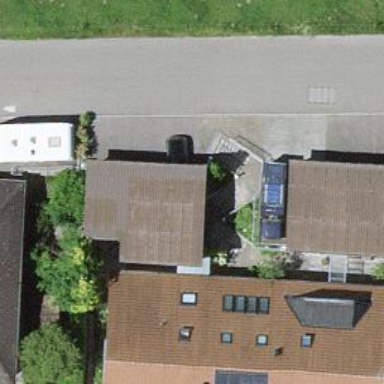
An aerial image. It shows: Garage.